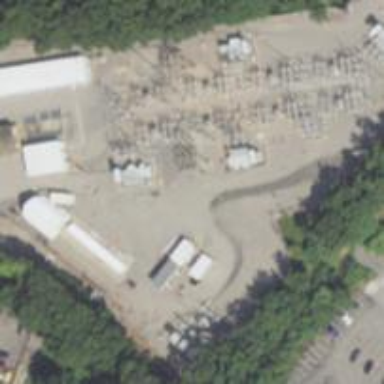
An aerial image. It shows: Switch for power supply.